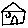
Label: house